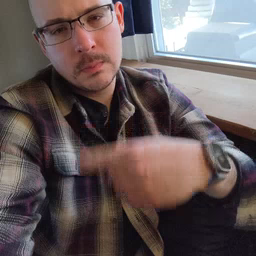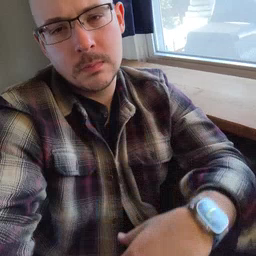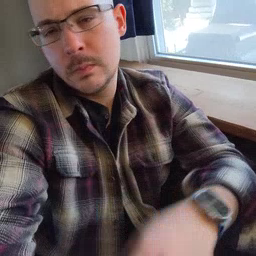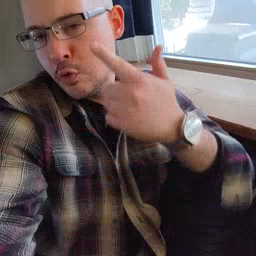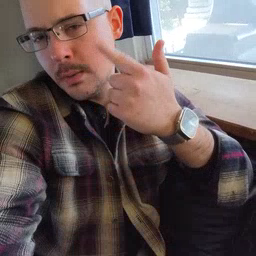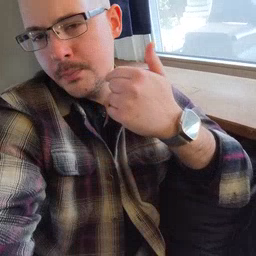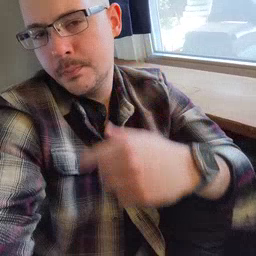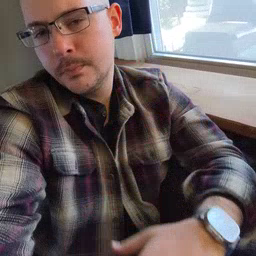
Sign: cry